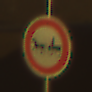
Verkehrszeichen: VerbotGespannfuhrwerke
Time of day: SunriseSunset
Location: Outdoor (Nature)
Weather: Clear
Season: NotSpecified
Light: Natural